Question: How to switch color between the six parameters, for example, when clicking (Home) turns text color to red and back to its same color black when clicking on (Projects) and when clicking (Timesheet) turns to red color and others remain same and so on with others, by using visual studio asp.net core 3.1
> The code for(_Layout.cshtml)
'''
<!DOCTYPE html>
<html lang="en">
<head>
<meta charset="utf-8" />
<meta name="viewport" content="width=device-width, initial-scale=1.0" />
<title>@ViewData["Title"] - Bearu Firtas</title>
<link rel="stylesheet" href="~/lib/bootstrap/dist/css/bootstrap.min.css" />
<link rel="stylesheet" href="~/css/site.css" />
</head>
<body id="body">
<header>
<nav class="navbar navbar-expand-sm navbar-toggleable-sm navbar-light bg-white border-bottom box-shadow mb-5">
<div class="container">
<a class="navbar-brand" asp-area="" asp-page="/Index">Bureau Veritas</a>
<button class="navbar-toggler" type="button" data-toggle="collapse" data-target=".navbar-collapse" aria-controls="navbarSupportedContent"
aria-expanded="false" aria-label="Toggle navigation">
<span class="navbar-toggler-icon"></span>
</button>
<div class="navbar-collapse collapse d-sm-inline-flex flex-sm-row-reverse">
<ul class="navbar-nav flex-grow-1">
<li class="nav-item">
<a class="nav-link text-dark color-toggle" asp-area="" asp-page="/Index">Home</a>
</li>
<li class="nav-item">
<a class="nav-link text-dark color-toggle" asp-area="" asp-page="/Proposel">Proposels</a>
</li>
<li class="nav-item">
<a class="nav-link text-dark color-toggle" asp-area="" asp-page="/Project">Projects</a>
</li>
<li class="nav-item">
<a class="nav-link text-dark color-toggle" asp-area="" asp-page="/TimeSheet">TimeSheet</a>
</li>
<li class="nav-item">
<a class="nav-link text-dark color-toggle" asp-area="" asp-page="/Report">Reports</a>
</li>
<li class="nav-item">
<a class="nav-link text-dark color-toggle" asp-area="" asp-page="/Invoice">Invoice By Month</a>
</li>
<li class="nav-item">
<a class="nav-link text-dark color-toggle" asp-area="" asp-page="/Certificate">Certificates</a>
</li>
</ul>
</div>
</div>
</nav>
</header>
<div class="container">
<main role="main" class="pb-3">
@RenderBody()
</main>
</div>
<!--<footer class="border-top footer text-muted">
<div class="container">
&copy; 2020 - BearuFirtas_App
</div>
</footer>-->
<script src="~/lib/jquery/dist/jquery.min.js"></script>
<script src="~/lib/bootstrap/dist/js/bootstrap.bundle.min.js"></script>
<script src="~/js/site.js" asp-append-version="true"></script>
@RenderSection("Scripts", required: false)
</body>
</html>
'''
> the code for (site.js)
'''
const nodes = document.querySelectorAll('.color-toggle');
nodes.forEach((node) => {
node.addEventListener('click', (e) => {
nodes.forEach(ele => {
if (ele === e.target) {
ele.style.color = 'red'
} else {
ele.style.color = 'black'
}
})
})
})
'''
> The picture of layout,

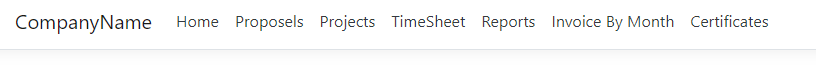
Answer: You need to add the 'color-toggle' class to all those tabs in your navbar, and include the script below,
'''
const nodes = document.querySelectorAll('.color-toggle');
nodes.forEach((node) => {
node.addEventListener('click', (e) => {
nodes.forEach(ele => {
if(ele === e.target){
ele.style.color = 'red !important'
} else {
ele.style.color = 'black !important'
}
})
})
})
'''
'''
<div class="color-toggle">Home</div>
<div class="color-toggle">Projects</div>
<div class="color-toggle">Section 3</div>
<div class="color-toggle">Others</div>
'''
Update 1: According to the comment, when using the code for '<a>' tag, you should use the '!important' in order to override the default styling of '<a>' tag.